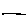
Label: line